Question: I just started testing my app on an iPad 2 thats still running iOS 7, because thats what I had lying around. As soon as I open up the app, the main view under the UINavigationController is offset and too small. Heres a picture of what I'm talking about:

The whole screen should be the light color. I use '[UIScreen mainScreen].bounds' to make the lighter view. I'm compiling this on the iOS 8.2 SDK. After logging the width and height, it seems like they're inverted. Is that how iOS 7 handles things? I think just checking if its running iOS 7 and swapping them will work, but I want to make sure this is the problem. Thanks.
EDIT:
Swapping them worked, but when I go to another view, that view is also rotated, and those are normal views.
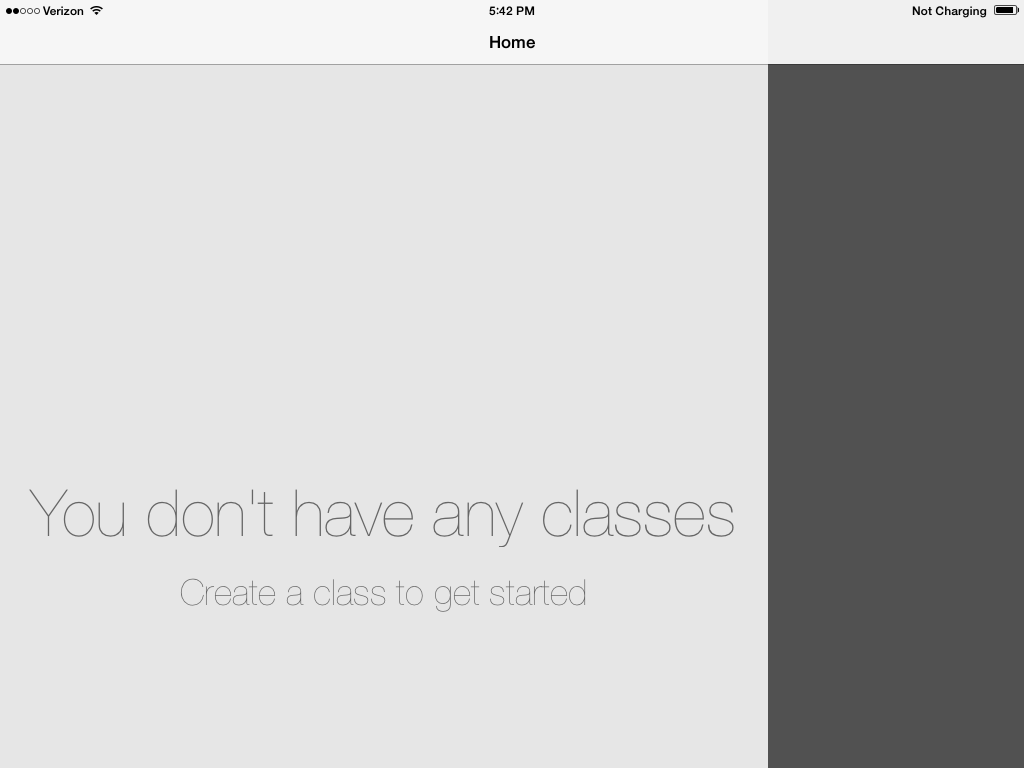
Answer: iOS8 bounds are relative to orientation thus a device in landscape will have different bounds from the same one on portrait , in iOS7 this does not happen, the bounds are the same no matter if you are in portrait or landscape
See this <URL>